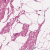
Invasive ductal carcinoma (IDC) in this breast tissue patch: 0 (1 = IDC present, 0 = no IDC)